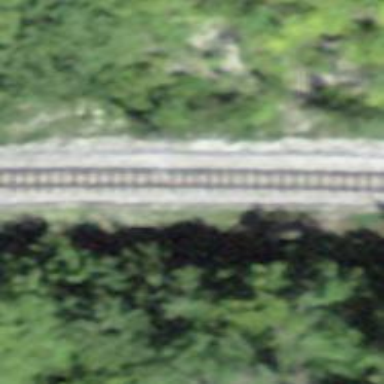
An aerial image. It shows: Narrow-gauge railway track electrified by contact line.